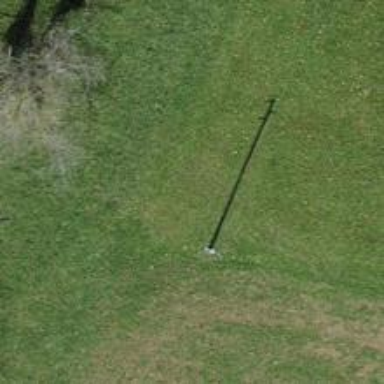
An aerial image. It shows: Power pole.